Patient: sex M, age 60
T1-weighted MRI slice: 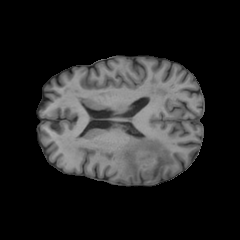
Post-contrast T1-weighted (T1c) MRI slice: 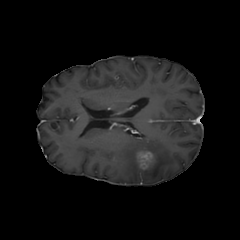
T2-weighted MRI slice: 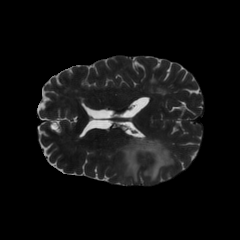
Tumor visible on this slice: yes
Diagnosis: Glioblastoma, IDH-wildtype
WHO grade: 4